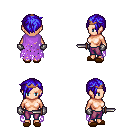
a pixel art fantasy rpg character, female body template, human, light skin, maroon tattered cape, magenta pants, blue pixie cut hairstyle, bronze tiara, metal gloves, brown slippers, dagger, four views (front, back, left, right), 2x2 character sprite sheet, small pixel art, hard edges, no anti-aliasing